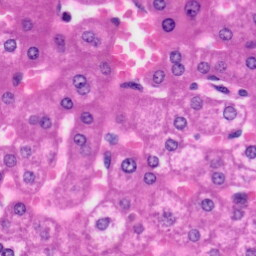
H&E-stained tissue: Liver